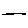
Label: line